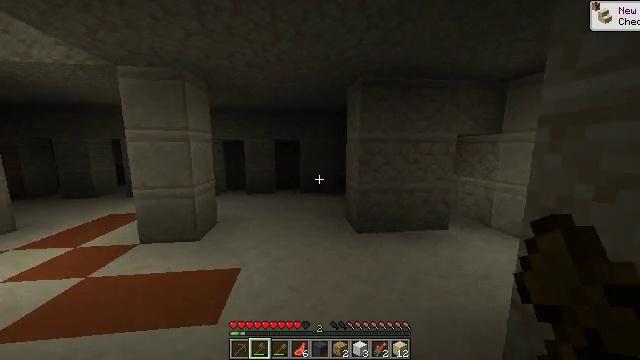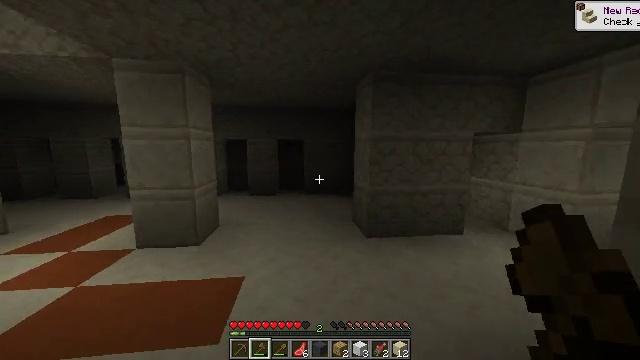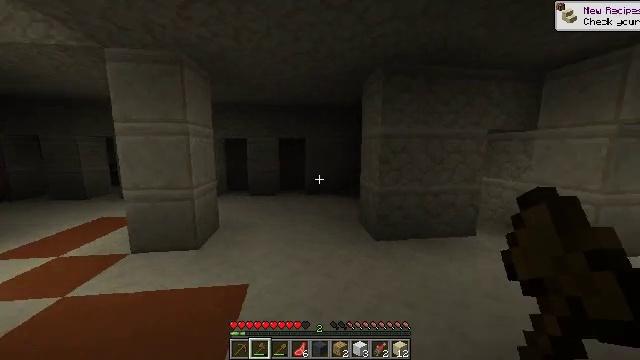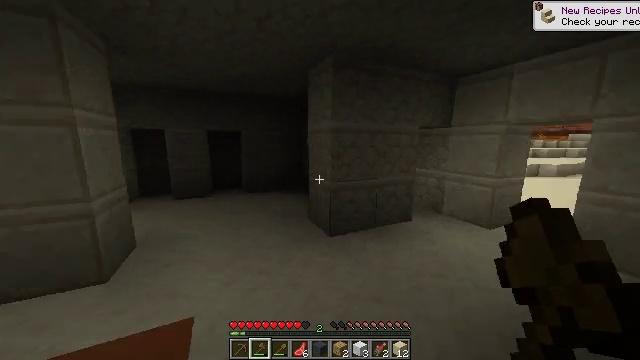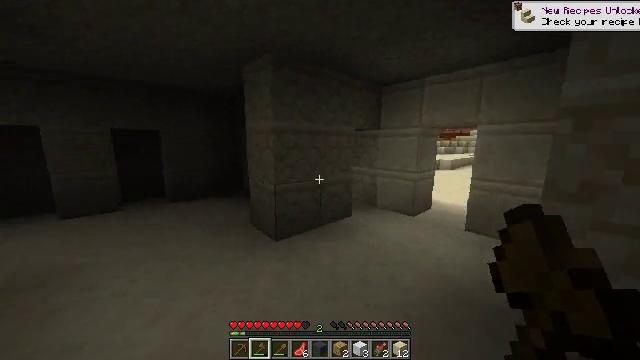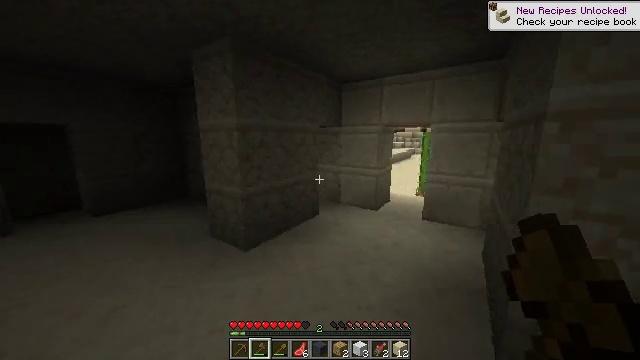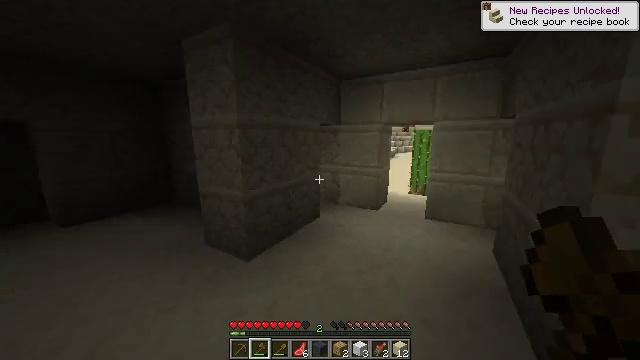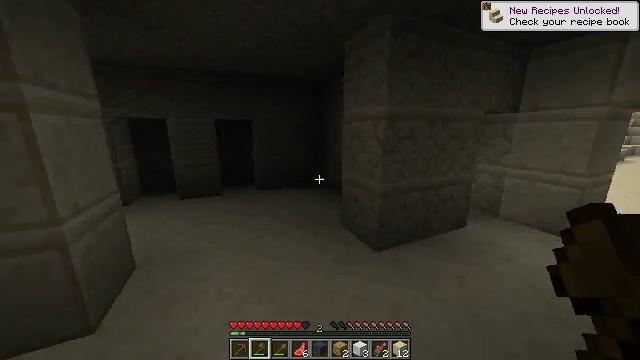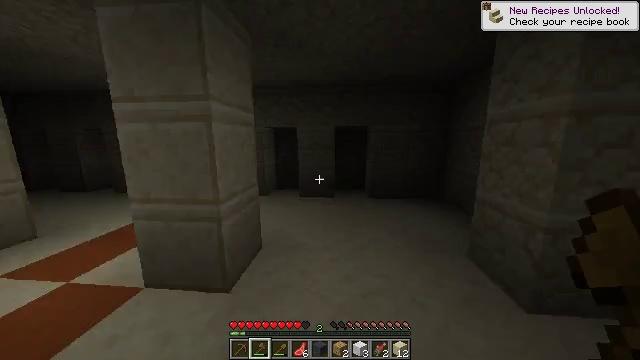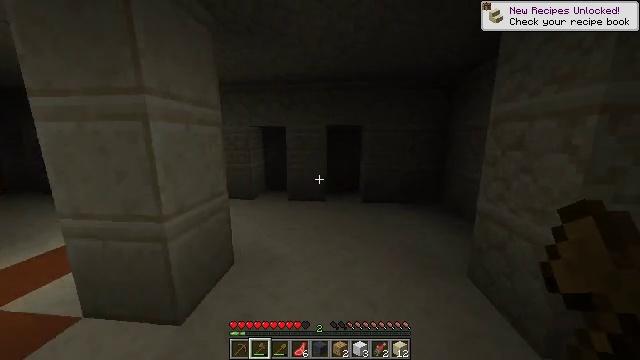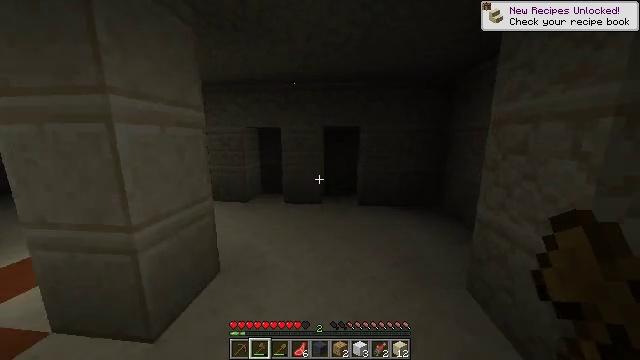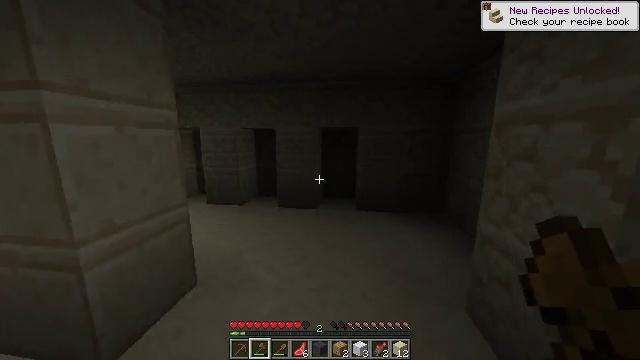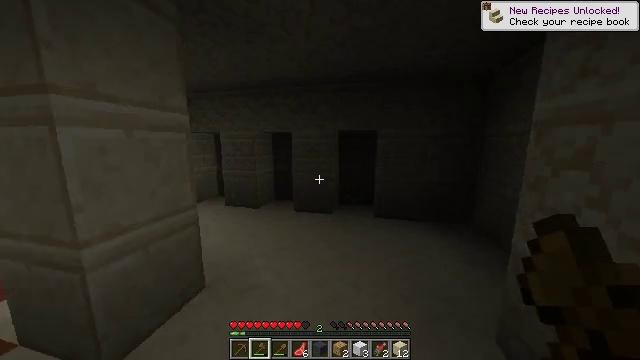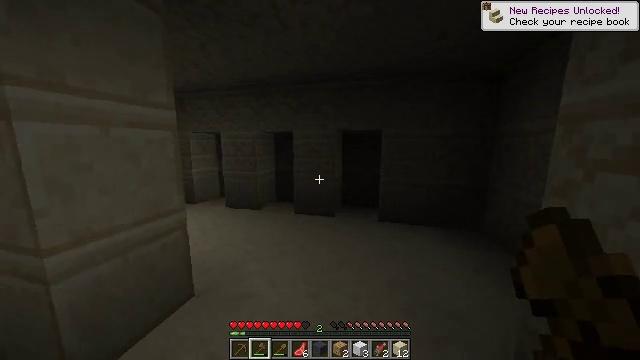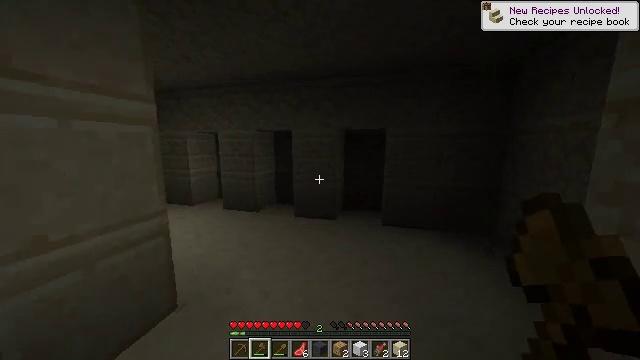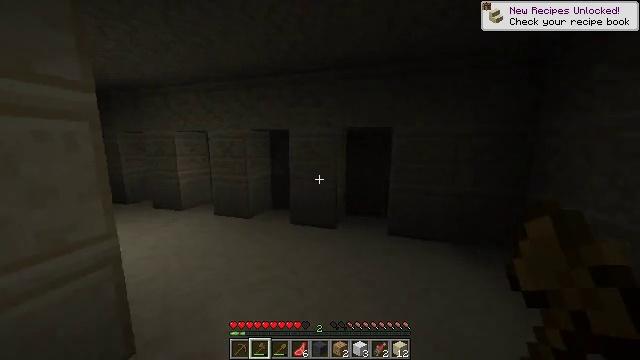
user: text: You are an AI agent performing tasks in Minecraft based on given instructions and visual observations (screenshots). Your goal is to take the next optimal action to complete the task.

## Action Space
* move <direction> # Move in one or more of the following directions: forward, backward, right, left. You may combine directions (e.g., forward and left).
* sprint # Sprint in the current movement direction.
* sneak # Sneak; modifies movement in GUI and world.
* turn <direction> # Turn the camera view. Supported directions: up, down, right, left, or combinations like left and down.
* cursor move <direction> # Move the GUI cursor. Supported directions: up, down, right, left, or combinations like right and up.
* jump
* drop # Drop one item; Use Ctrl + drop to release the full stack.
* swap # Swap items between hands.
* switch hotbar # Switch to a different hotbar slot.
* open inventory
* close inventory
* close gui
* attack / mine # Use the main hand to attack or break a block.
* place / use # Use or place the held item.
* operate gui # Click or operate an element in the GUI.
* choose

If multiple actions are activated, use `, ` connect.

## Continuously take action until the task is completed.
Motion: motion action
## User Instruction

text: Gather blue terracotta by attacking it.
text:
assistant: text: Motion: move forward and move left
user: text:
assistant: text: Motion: move forward and move left
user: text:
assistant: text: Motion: move forward and move left, turn right and down
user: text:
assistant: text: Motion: move forward and move left, turn right
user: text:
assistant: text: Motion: move forward and move left, turn right
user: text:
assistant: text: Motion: move forward and move left, turn right
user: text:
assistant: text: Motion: move forward and move left, turn left and down
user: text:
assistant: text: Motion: move forward and move right, turn left and up
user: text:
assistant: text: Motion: move forward and move right
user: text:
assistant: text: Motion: move forward and move right
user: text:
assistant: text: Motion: move forward and move right, turn left
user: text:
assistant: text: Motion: move forward, turn left
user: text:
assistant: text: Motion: move forward, sprint, turn left
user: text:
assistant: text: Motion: move forward, sprint, turn left
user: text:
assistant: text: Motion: move forward, sprint
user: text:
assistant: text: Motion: move forward, sprint, turn left
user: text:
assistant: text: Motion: move forward, sprint, turn left
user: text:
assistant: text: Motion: move forward and move left, sprint, turn left
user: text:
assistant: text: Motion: move forward and move left, sprint
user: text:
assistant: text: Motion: move forward and move left, sprint
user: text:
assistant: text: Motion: move forward and move left, sprint
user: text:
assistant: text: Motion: move forward and move left, sprint
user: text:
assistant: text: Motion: move forward and move left, sprint
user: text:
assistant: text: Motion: move forward and move left, sprint
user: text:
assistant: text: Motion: move forward and move left, sprint
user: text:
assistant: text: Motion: move forward and move left, sprint
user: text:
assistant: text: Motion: move forward and move left, sprint, turn right
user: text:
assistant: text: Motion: move forward and move left, sprint, turn right
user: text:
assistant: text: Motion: move forward and move left, sprint, turn right
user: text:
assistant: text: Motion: move forward and move left, sprint